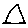
Label: triangle